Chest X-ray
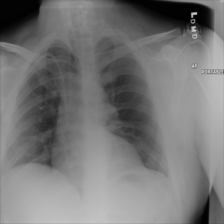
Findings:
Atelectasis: negative
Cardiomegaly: negative
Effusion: negative
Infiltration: negative
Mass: negative
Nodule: negative
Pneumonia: negative
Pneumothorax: negative
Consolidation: negative
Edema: negative
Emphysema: negative
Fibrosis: negative
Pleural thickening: negative
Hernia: negative